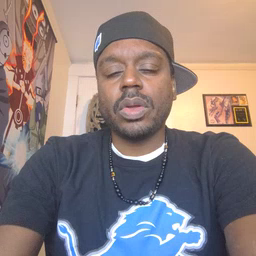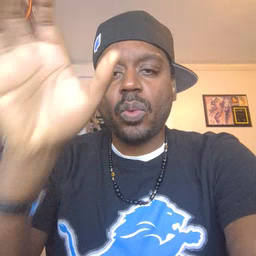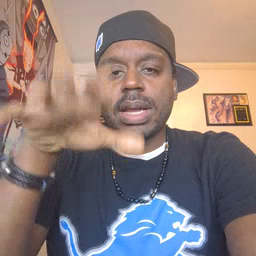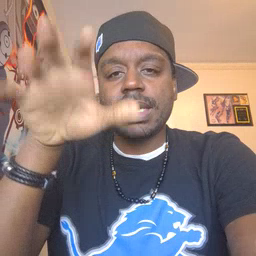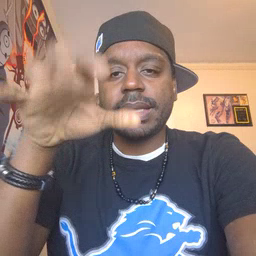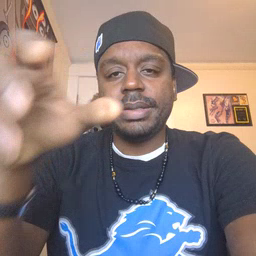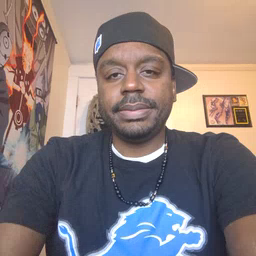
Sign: rain